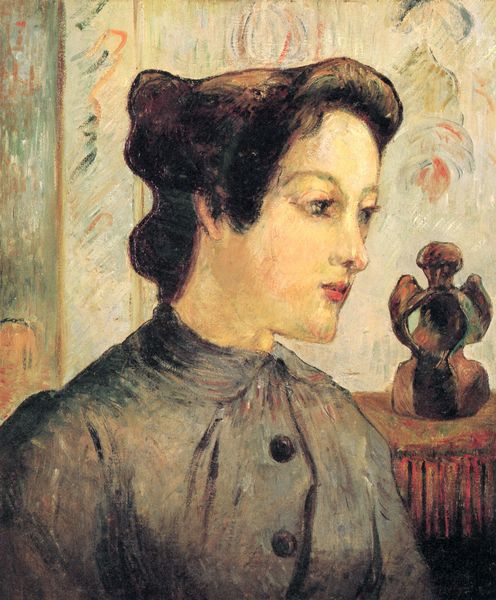
Titel: Frau mit Haarknoten
Künstler: Paul Gauguin
Standort: Tokyo
Institution: Bridgestone Museum of Art
Schlagwörter: dunkel, flügel, gemälde, haut, weiß, grün, impressionismus, sitzen, braun, frankreich, frau, frisur, grau, haar, hell, hintergrund, kleid, mund, nase, pastell, profil, tisch, zeichnung, blick, dame, rot, malerei, muster, jung, wand, blass, bluse, gesicht, kragen, bildnis, hals, portrait, porträt, tischdecke, vorhang, öl, figur, haare, sitzend, knopf, lippen, ohren, schön, engel, skulptur, statue, vase, dutt, modell, farben, ölgemälde, tapete, bouche, yeux, japonismus, hochsteckfrisur, plastik, knöpfe, gauguin, seite, kreise, kunst, künstlerin, rosig, halbprofil, gaugin, imressionismus, gütig, femme, frauenporträt, peinture, robe, matisse, sinnend, rote lippen, blouse, helle, brune, impressioniste, mur, hochgeschlossen, chignon, brustbildnis, assise, brunette, 19. jahrhundert, grise, stellschirm